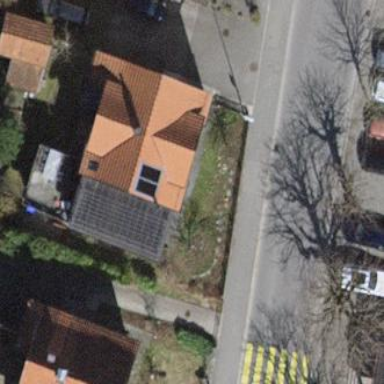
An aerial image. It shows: Detached building with gabled roof.